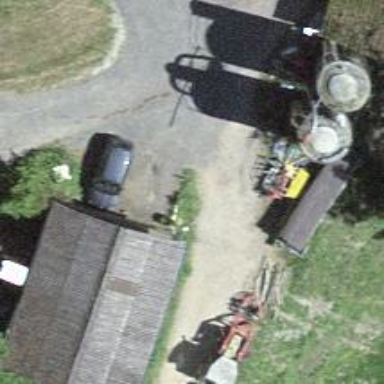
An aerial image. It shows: Shed.